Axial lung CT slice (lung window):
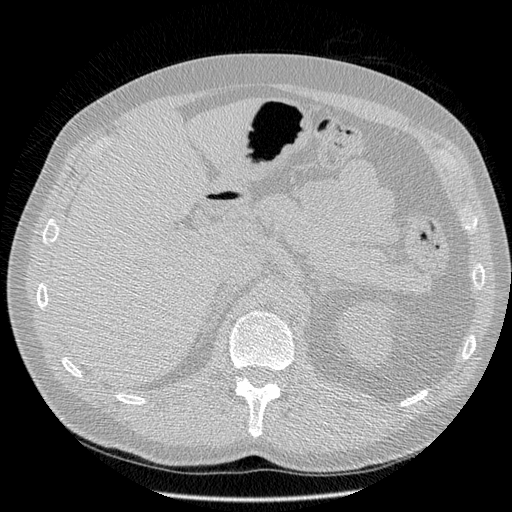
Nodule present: no